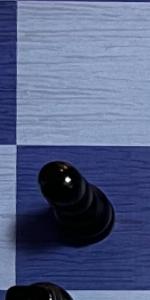
Label: Pawn_Black